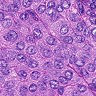
Metastatic tissue present: yes